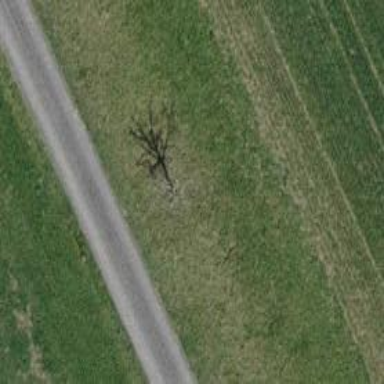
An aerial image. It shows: Urban tree with broadleaved leaves.